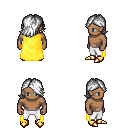
a pixel art fantasy rpg character, male body template, human, dark skin, yellow cape, white pants, white swoop hairstyle, gold boots, four views (front, back, left, right), 2x2 character sprite sheet, small pixel art, hard edges, no anti-aliasing